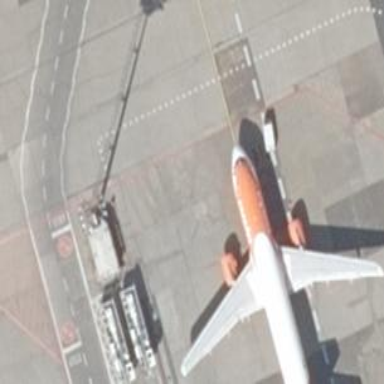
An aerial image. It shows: Parking position at the airport on concrete surface.